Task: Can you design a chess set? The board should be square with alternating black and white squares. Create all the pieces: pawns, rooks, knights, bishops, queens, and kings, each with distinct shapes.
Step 3244:
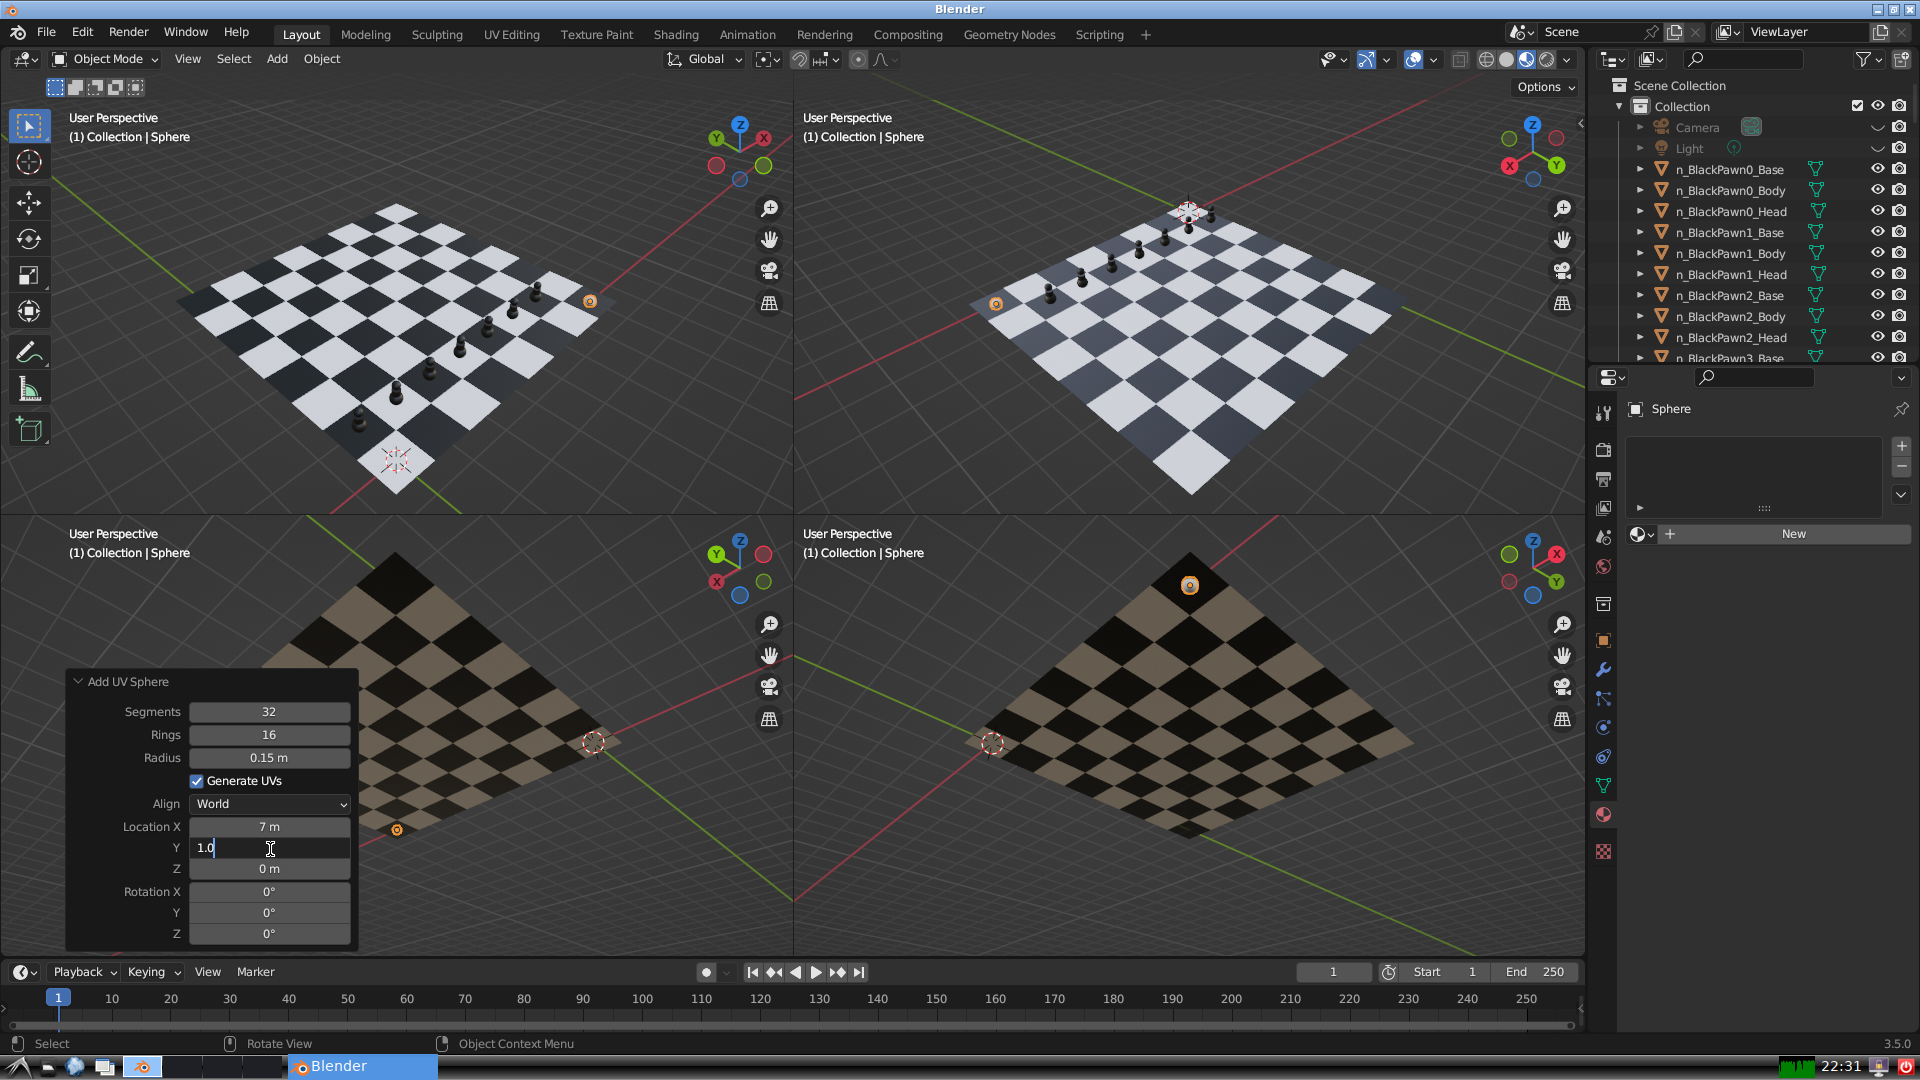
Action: {"key_press": ['Return']}